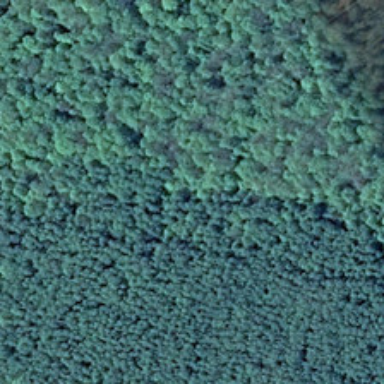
Many tall trees are planted in the forest .